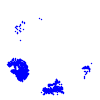
Particle: pion